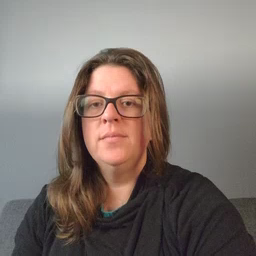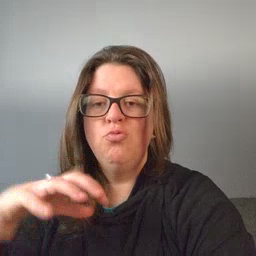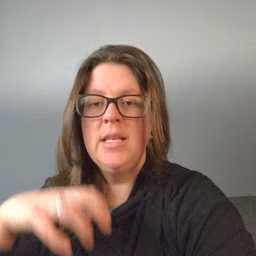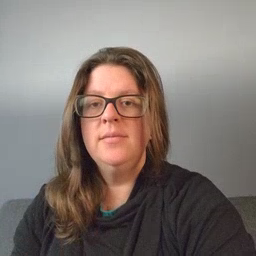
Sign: rain